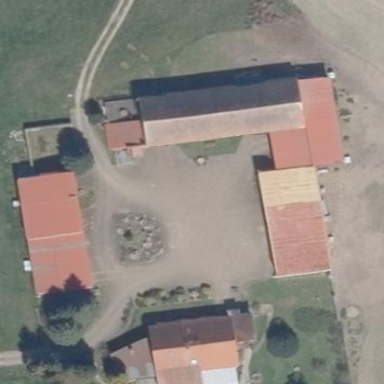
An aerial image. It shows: Farmyard area.